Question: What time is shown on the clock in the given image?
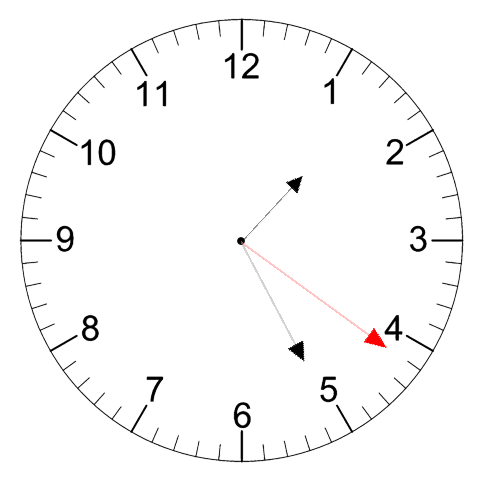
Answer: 01:25:21